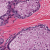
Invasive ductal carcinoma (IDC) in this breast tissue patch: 0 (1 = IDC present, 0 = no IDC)